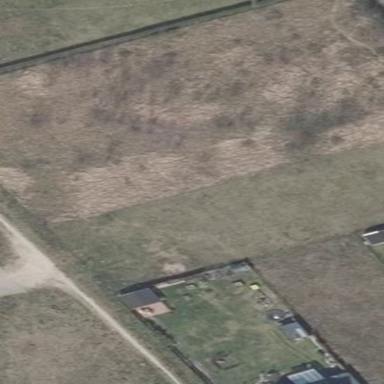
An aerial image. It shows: Open area covered with grass.